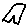
Label: fish